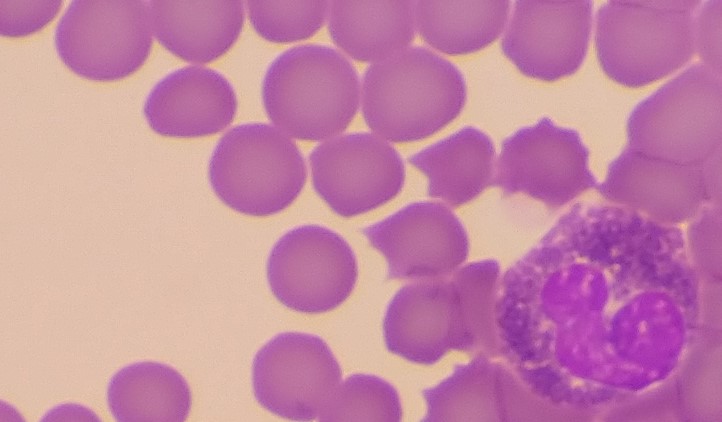
White blood cell type: Eosinophil